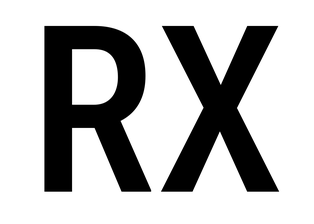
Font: Roboto_Condensed_Medium